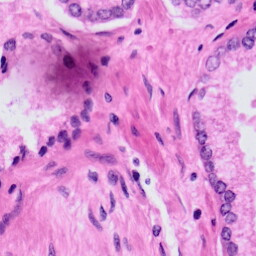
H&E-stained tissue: Prostate